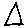
Label: triangle